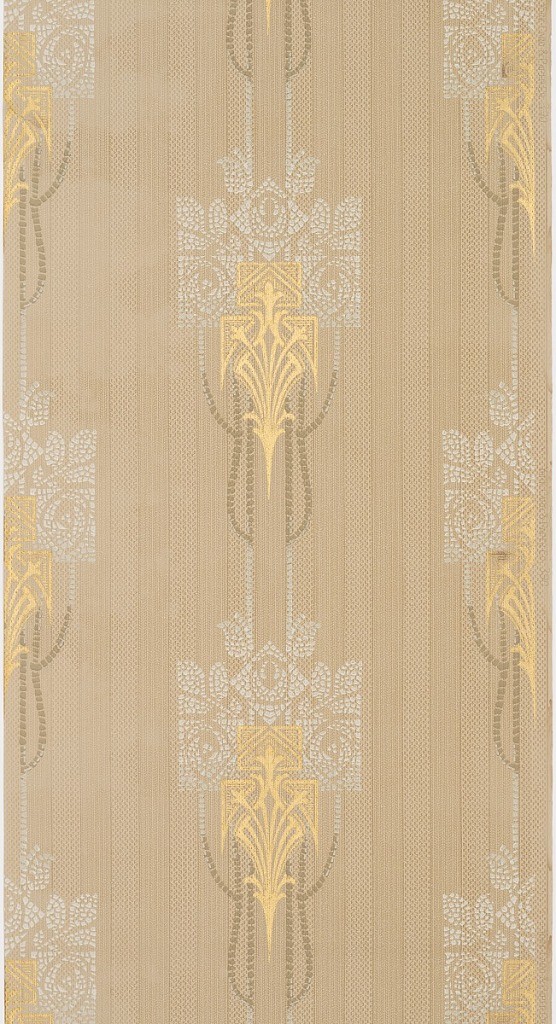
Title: Sidewall
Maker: Imperial Wallcoverings Inc., American, founded 1901
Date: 1905–1915
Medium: Machine-printed paper
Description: Central metallic gold motif. Above is a group of stylized white roses, printed in a mosaic effect. Background is a striped brown.